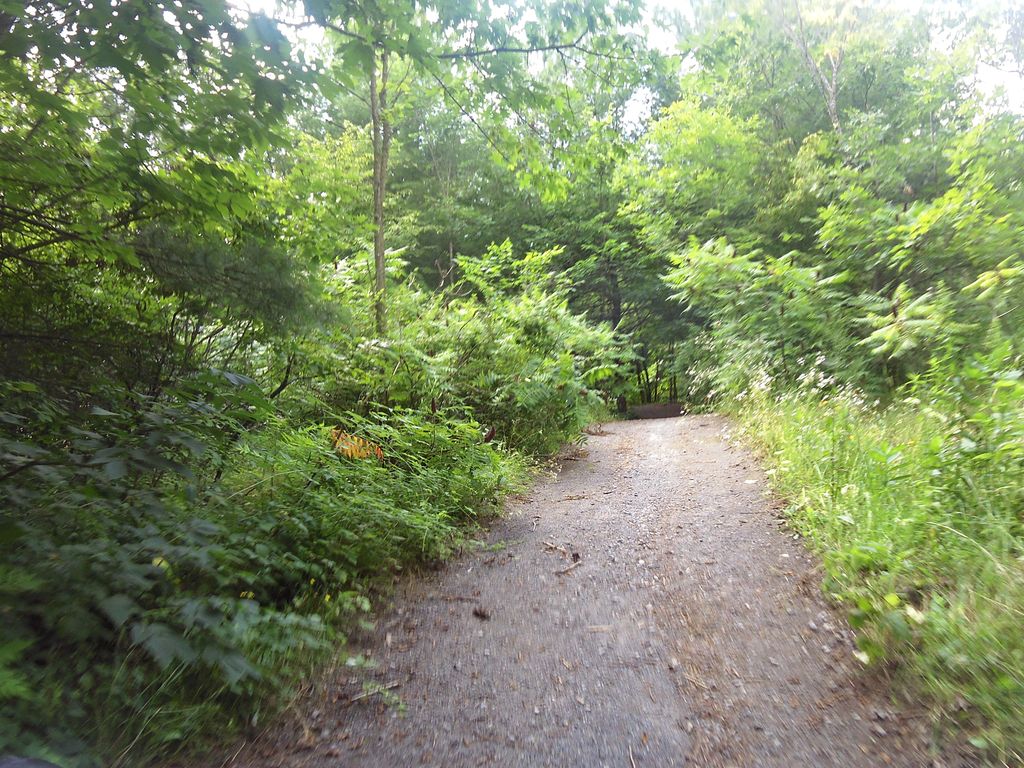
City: ottawa-gatineau